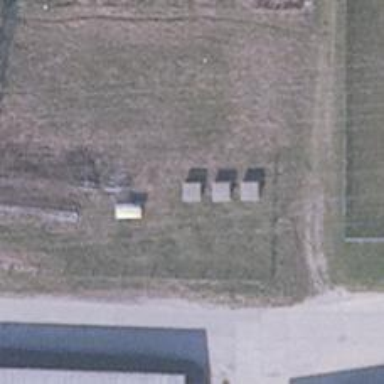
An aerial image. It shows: Minor distribution power substation.